Question: I'm trying to optimise one of scripts. It's for a stock photo website and shows a large grid of images using a WHILE WEND loop, looping through my DB (MySQL) table of photos.
Inside this loop, I have another WHILE END loop that gets the names of the people inside each photo from my table of people.
My question is, can I lose this second WHILE WEND loop by adding a JOIN to my primary query?
My confusion comes from returning more than one person. I can't work out how to get the one or more names separated by commas, I just don't know. Maybe my script is fine as it is, but I'm sure it could be quicker without the nested loop, because at some point, I'm thinking about adding another query, that returns the first 5 keywords for each photo, and don't want to add another loop!

'''
Set rsPhotos = Conn.Execute(" " _
& "SELECT photoID, setID, caption, dateCreated, dateUploaded " _
& "FROM photos ORDER BY dateCreated DESC;)"
While NOT rsPhotos.EOF
Response.Write "<div>"
Response.Write "<img src=""photo.jpg"">"
Response.Write "<p>"
people_str = ""
Set rsPeople = Conn.Execute("SELECT p.person FROM photoPeople AS pp " _
& "LEFT JOIN people AS p USING (personID) " _
& "WHERE pp.photoID = "&rsPhotos.Fields("photoID")&" " _
& "ORDER BY p.person ASC;")
While NOT rsPeople.EOF
people_str = people_str & ", " & rsPeople.Fields("person")
rsPeople.MoveNext
Wend
rsPeople.Close
Response.Write Mid(people_str,3)
Response.Write "</p>"
Response.Write "<div>"
rsPhotos.MoveNext
Wend
rsPhotos.Close
'''
'''
PHOTOS tbl
photoID | INT 9
setID | INT 9
caption | VARCHAR2000
dateCreated | DATETIME
dateUploaded | DATETIME
PHOTOPEOPLE tbl
photoID | INT 9
personID | INT 7
PEOPLE tbl
personID | INT 7
person | VARCHAR 100
'''
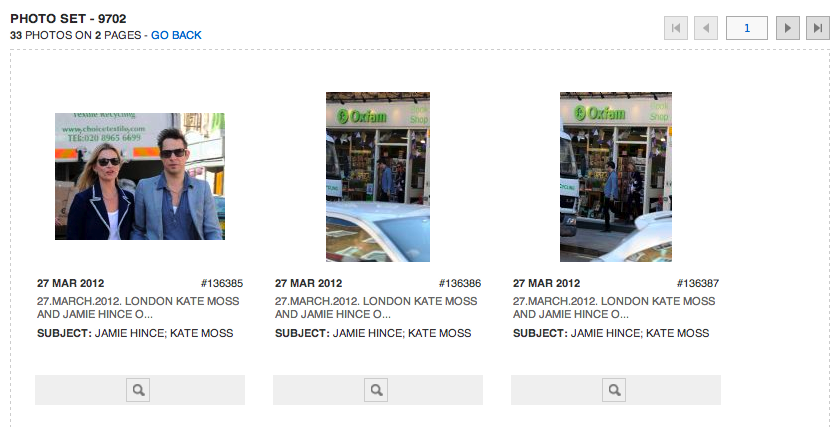
Answer: This should do it -
'''
SELECT photos.photoID, photos.setID, photos.caption, photos.dateCreated, photos.dateUploaded, GROUP_CONCAT(p.person ORDER BY p.person ASC SEPARATOR ', ')
FROM photos
LEFT JOIN photoPeople AS pp
ON photos.photoID = pp.photoID
LEFT JOIN people AS p
ON pp.personID = p.personID
GROUP BY photos.photoID
ORDER BY dateCreated DESC
'''
<URL>